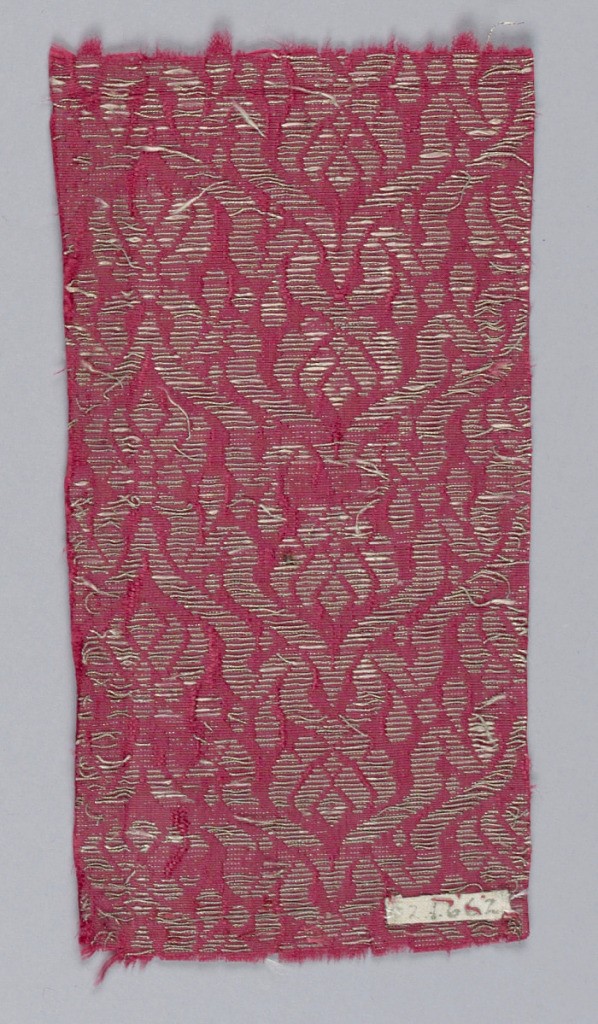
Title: Fragment
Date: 17th century
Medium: silk, metallic Technique: woven
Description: Serpentine metallic bands on red ground.